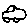
Label: car